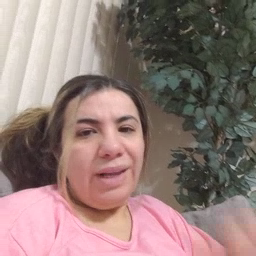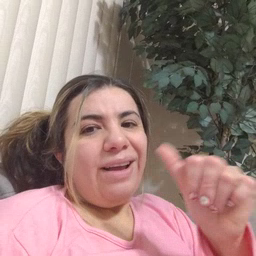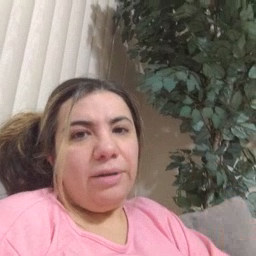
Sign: nuts